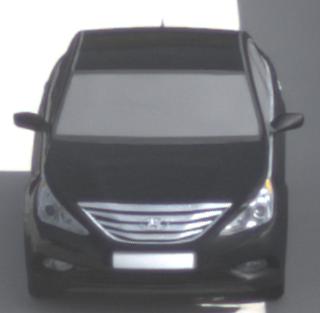
Make: Hyundai
Model: Sonata
Detailed model: Gen. 6 YF
Model produced from: 2009
Model produced until: 2016
Doors: 4
Color: black
Road condition: dry road
Daytime: morning or afternoon
Contrast: low contrast